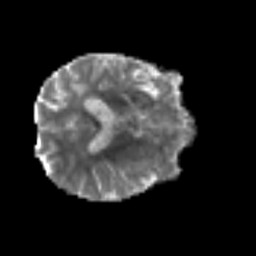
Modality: MD
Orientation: axial
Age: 66
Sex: male
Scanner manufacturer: siemens
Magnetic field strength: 3 T
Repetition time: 6.1 s
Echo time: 0.101 s